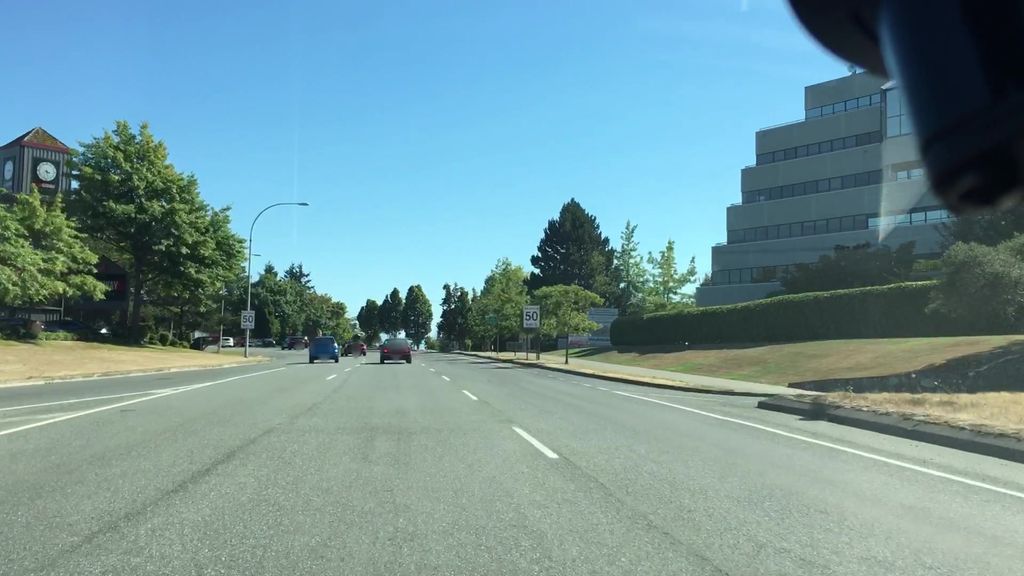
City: victoria